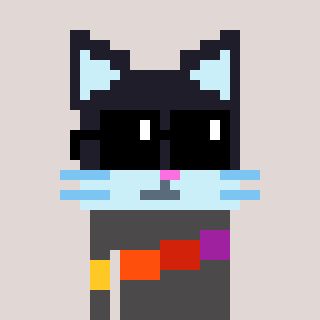
a pixel art character with square black sunglasses, a cat-shaped head and a grayscale-colored body on a warm background